Question: Using the script Lightbox2
I would like to place a link ('<a>' tag) in the description of the image.
For example:
I would replace "Click the right half of the image to move foward." with
<URL>
Watch this <URL>

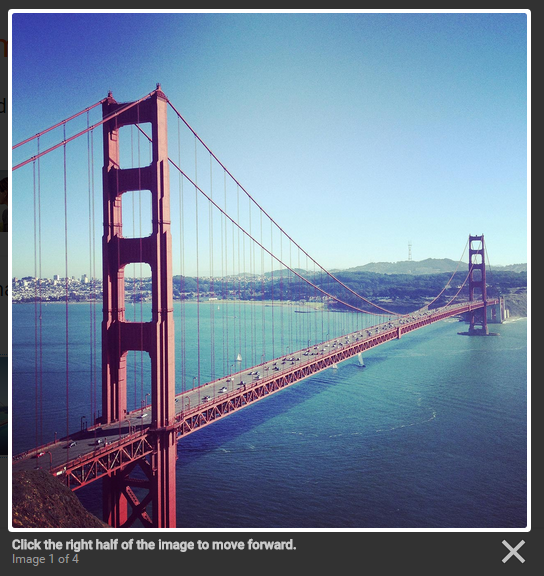
Answer: You can add a link in the caption by simply adding the anchor tag in the data-title attribute. For example:
'''
<a href="image.jpg" data-lightbox="example" data-title="Optional <a href='http://google.com'>caption</a>.">My image link</a>
'''
The ability to add anchor tags directly in the data-title attribute without having to encode them first was added in version 2.7.2 on 2015-06-16. Make sure to upgrade if you're using an older version, as this option won't work in older versions of the plugin:
<URL>